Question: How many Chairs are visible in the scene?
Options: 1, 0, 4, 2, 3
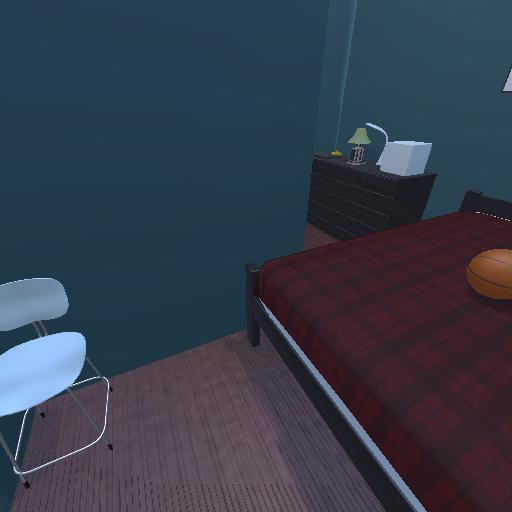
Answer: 1